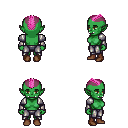
a pixel art fantasy rpg character, female body template, orc, green skin, steel arm armor, metal pants, pink short mohawk hairstyle, brown shoes, four views (front, back, left, right), 2x2 character sprite sheet, small pixel art, hard edges, no anti-aliasing